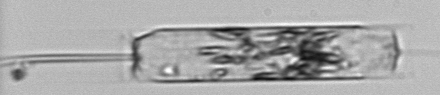
Label: Ditylum_brightwellii